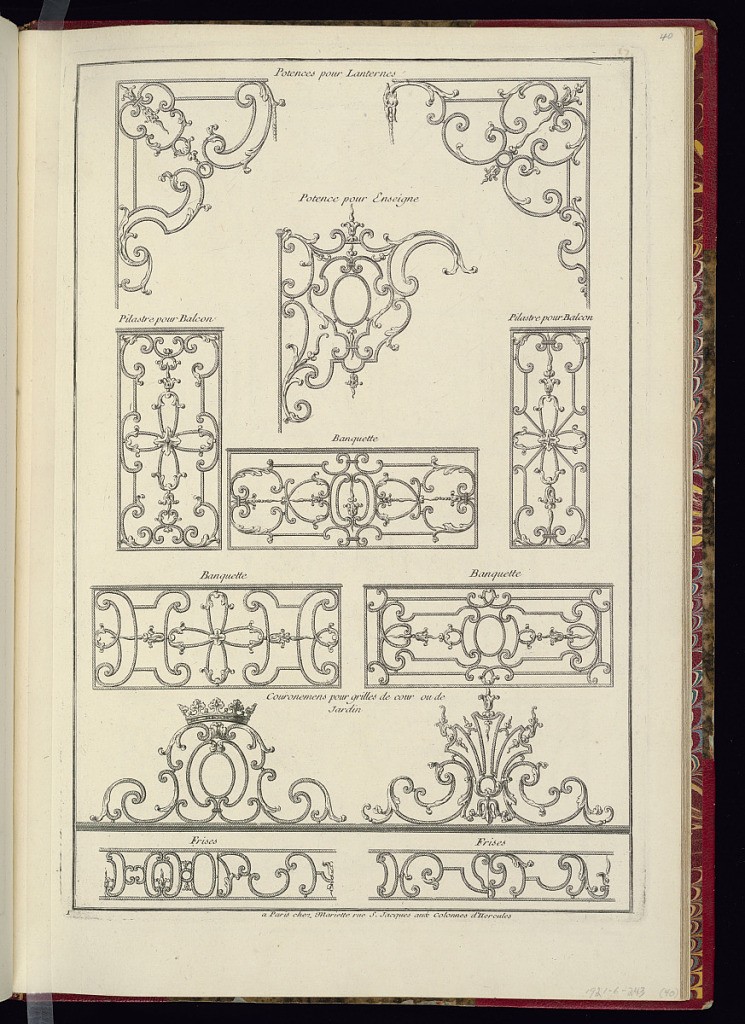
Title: Ornamental Bracket, Frieze, Gate, and Balcony Designs
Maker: Jean Mariette, French, 1660–1742
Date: c. 1737
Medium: Etching and engraving on paper
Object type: Print
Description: Designs for open metal work brackets, friezes, and gates. The designs, features scrolling bands and leaves, s- and c-curves, are labeled next to the forms: "Potences pour Lanternes," "Potence pour Enseigne," "Pilastre pour Balcon" (2), "Banquette" (3), "Couronemens pour grilles de cour ou de Jardin," "Frises" (2). The plate is numbered but not signed.